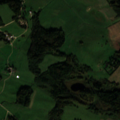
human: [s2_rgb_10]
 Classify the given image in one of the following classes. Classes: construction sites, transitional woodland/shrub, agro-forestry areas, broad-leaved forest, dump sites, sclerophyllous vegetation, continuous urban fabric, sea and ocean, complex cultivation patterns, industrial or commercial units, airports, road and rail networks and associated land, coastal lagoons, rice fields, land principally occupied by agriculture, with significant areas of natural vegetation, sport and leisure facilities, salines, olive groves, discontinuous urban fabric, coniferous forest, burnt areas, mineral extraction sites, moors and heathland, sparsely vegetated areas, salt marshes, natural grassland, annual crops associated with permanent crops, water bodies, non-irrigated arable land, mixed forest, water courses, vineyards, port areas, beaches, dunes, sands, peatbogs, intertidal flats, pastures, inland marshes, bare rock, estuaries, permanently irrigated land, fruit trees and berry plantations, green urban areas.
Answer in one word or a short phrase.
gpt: non-irrigated arable land, pastures, land principally occupied by agriculture, with significant areas of natural vegetation, mixed forest